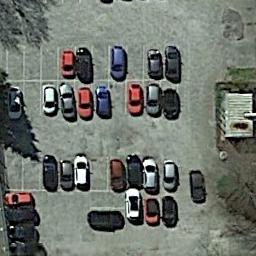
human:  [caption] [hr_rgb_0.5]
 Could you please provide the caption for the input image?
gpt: There are several trees beside the parking lot .

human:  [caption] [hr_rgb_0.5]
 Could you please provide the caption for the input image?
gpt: There are some cars on the parking lot .

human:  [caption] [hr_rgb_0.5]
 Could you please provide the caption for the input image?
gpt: Many cars are in the parking lot .

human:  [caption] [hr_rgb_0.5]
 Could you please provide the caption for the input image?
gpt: The parking lot has some parked cars of different colors and a makeshift house is also in the parking lot .

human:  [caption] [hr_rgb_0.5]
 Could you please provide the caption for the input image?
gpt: There are some cars on the parking lot .